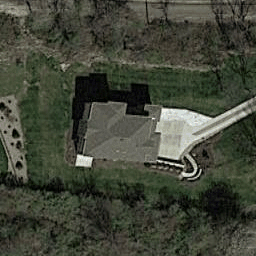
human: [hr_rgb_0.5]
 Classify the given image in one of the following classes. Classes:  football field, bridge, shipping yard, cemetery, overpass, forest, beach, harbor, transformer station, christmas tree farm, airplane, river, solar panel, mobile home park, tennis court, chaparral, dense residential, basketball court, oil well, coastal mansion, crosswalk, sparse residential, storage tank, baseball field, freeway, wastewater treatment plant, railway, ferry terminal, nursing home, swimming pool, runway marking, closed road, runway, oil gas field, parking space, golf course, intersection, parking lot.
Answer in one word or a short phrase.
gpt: sparse residential